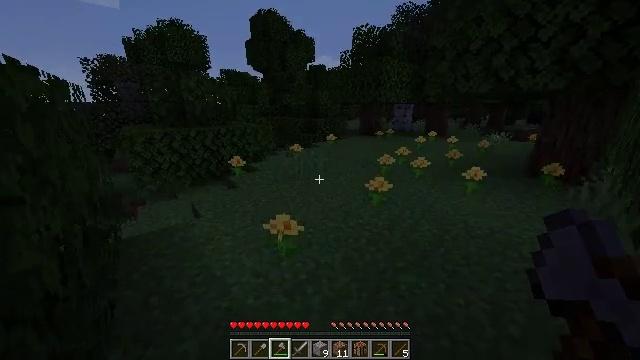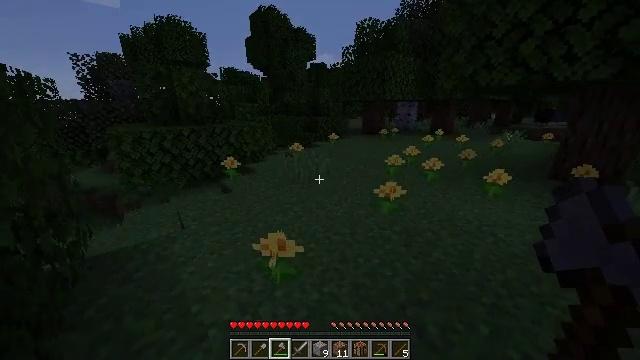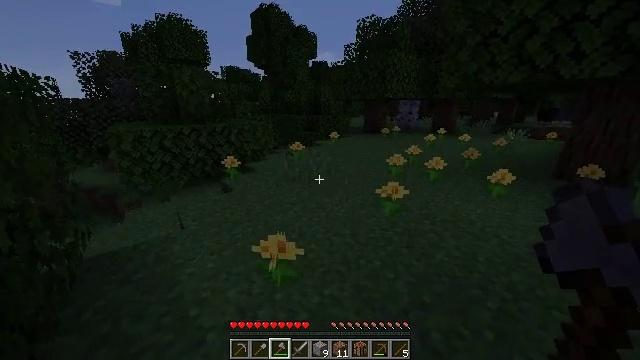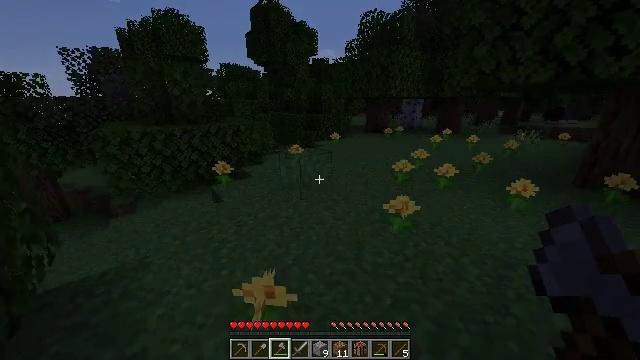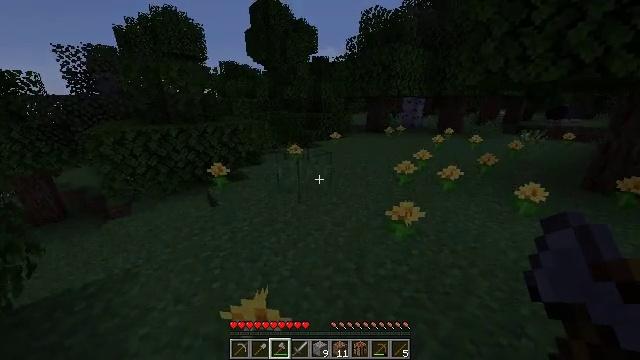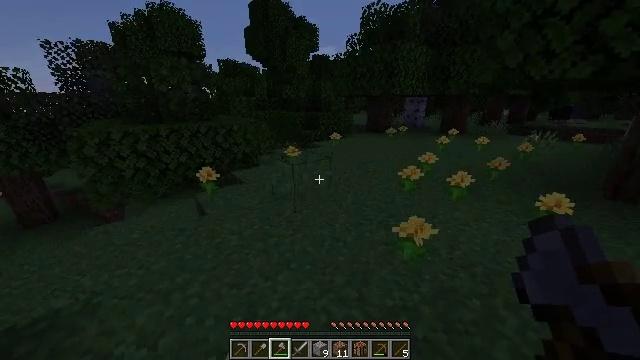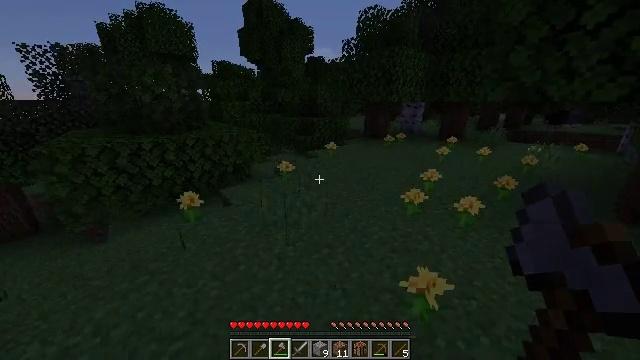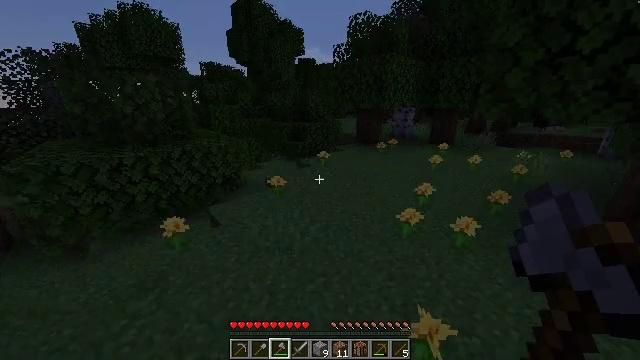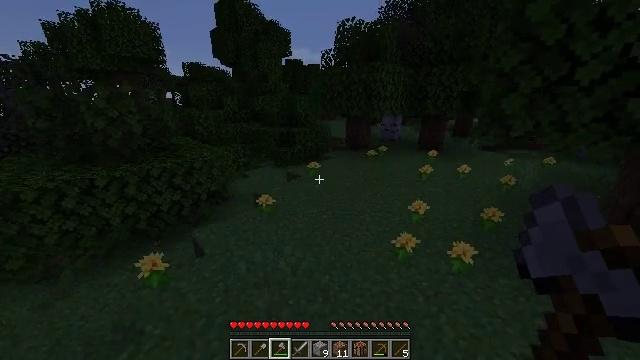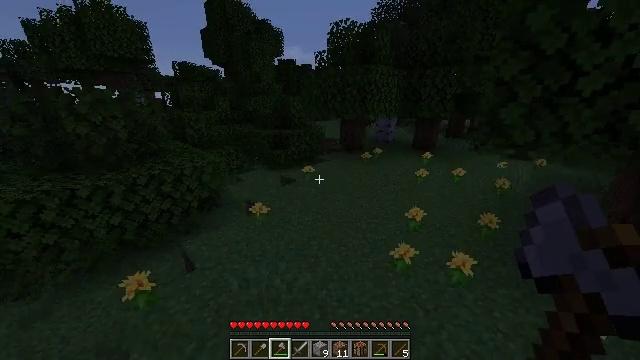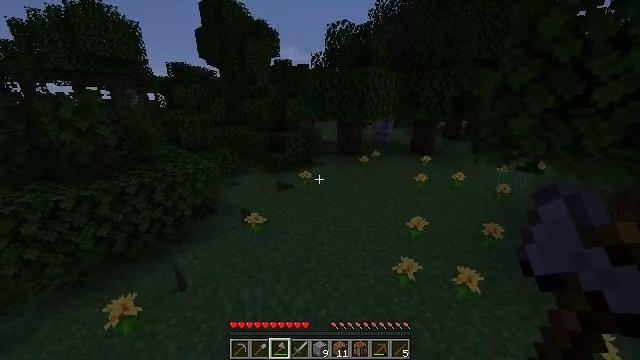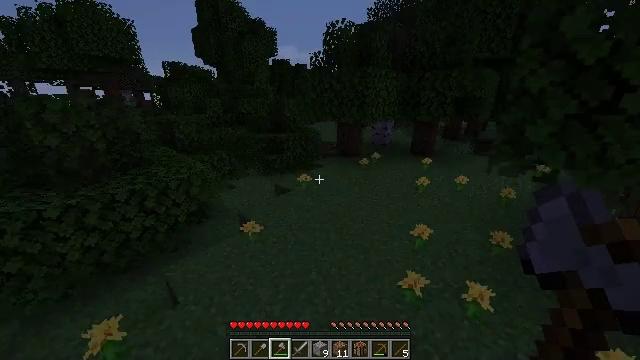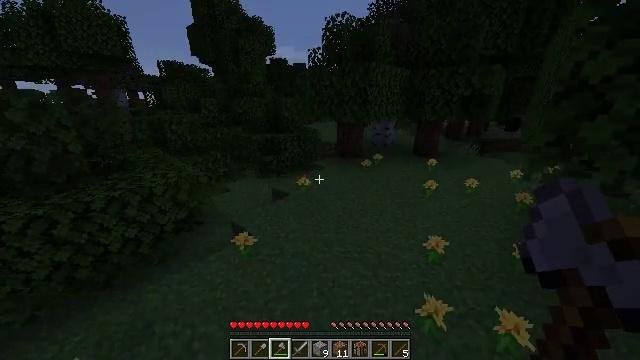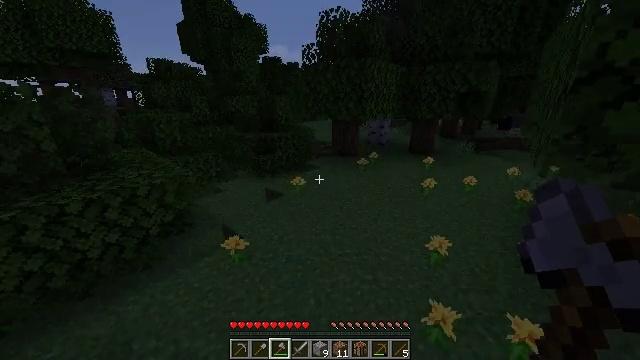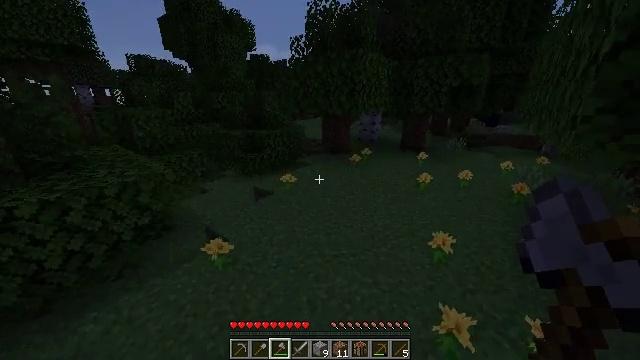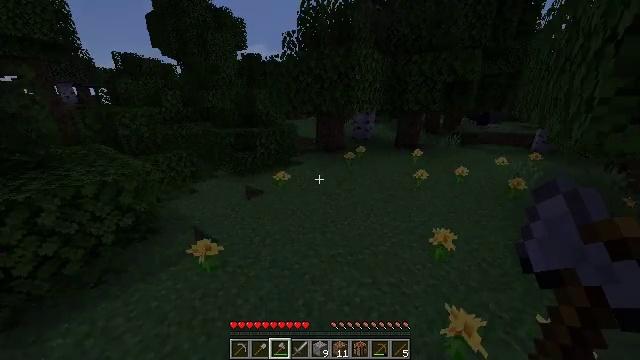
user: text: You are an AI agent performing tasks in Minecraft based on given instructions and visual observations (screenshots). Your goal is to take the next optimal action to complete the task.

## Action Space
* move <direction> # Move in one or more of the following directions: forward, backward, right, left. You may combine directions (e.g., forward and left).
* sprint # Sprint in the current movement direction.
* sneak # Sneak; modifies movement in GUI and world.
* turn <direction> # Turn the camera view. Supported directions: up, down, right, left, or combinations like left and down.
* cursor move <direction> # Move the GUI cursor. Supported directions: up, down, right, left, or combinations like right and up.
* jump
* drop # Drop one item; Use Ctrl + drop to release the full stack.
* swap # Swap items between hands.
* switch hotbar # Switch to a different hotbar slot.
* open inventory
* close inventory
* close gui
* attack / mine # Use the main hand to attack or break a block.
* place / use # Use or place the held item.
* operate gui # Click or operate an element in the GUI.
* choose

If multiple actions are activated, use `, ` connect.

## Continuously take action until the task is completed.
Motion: motion action
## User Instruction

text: Kill mobs in the water.
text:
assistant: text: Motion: move forward, sprint
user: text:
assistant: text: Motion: move forward, sprint
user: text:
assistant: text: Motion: move forward, sprint
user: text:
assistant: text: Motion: move forward, sprint
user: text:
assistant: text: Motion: move forward, sprint
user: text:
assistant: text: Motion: move forward, sprint, turn right, jump
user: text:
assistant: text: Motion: move forward, sprint, turn right, jump
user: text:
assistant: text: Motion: move forward, sprint, turn right, jump
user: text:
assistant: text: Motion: move forward, sprint, turn right, jump
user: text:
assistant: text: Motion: move forward, sprint, jump
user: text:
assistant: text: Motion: move forward, sprint, jump
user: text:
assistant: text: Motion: move forward, sprint, jump
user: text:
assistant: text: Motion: move forward, sprint, turn right, jump
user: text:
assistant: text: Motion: move forward, sprint, turn right, jump
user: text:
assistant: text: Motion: move forward, sprint, turn right, jump
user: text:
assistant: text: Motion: move forward, sprint, turn right, jump
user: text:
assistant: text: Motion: move forward, sprint, turn right, jump
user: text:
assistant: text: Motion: move forward, sprint, turn right, jump
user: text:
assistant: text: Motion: move forward, sprint, turn right, jump
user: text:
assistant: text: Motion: move forward, sprint, turn right, jump
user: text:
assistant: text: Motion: move forward, sprint, jump
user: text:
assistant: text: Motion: move forward, sprint, jump
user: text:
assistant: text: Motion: move forward, sprint, jump
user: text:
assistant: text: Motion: move forward, sprint, turn right, jump
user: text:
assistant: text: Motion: move forward, sprint, turn right, jump
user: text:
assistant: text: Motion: move forward, sprint, turn right, jump
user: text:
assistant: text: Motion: move forward, sprint, jump
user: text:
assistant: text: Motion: move forward, sprint, jump
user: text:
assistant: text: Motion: move forward, sprint, jump
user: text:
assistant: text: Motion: move forward, sprint, jump